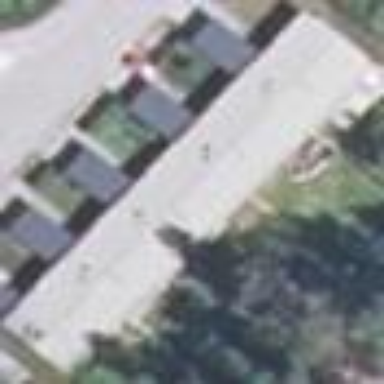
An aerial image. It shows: Terrace building with mix of leaf types and cycles.